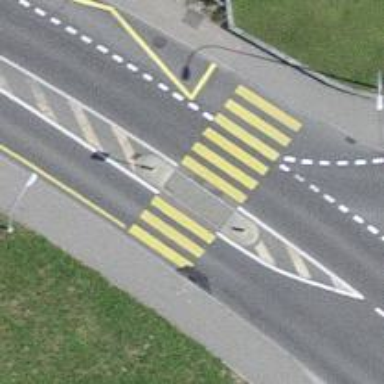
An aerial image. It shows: Uncontrolled zebra crossing with pedestrian island.